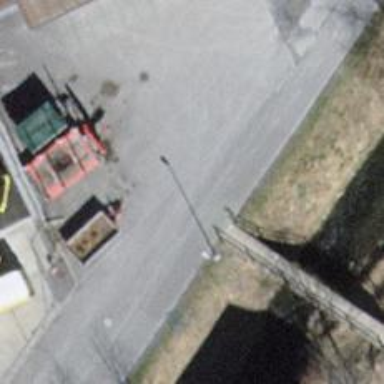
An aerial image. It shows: Sidewalk.